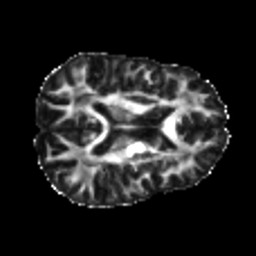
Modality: FA
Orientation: axial
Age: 26
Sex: male
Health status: healthy
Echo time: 0.074 s